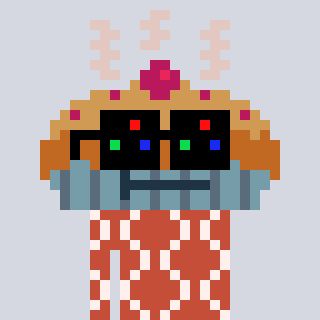
a pixel art character with square black sunglasses, a pie-shaped head and a rust-colored body on a cool background